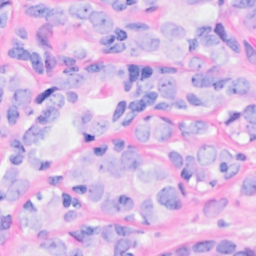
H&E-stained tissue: Breast